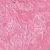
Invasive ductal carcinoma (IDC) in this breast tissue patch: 0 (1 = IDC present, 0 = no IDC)